Interaction volume radius: 5 \u00c5
Interaction volume height: 15 \u00c5
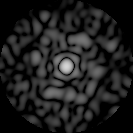
Disorder parameter: 0.8221